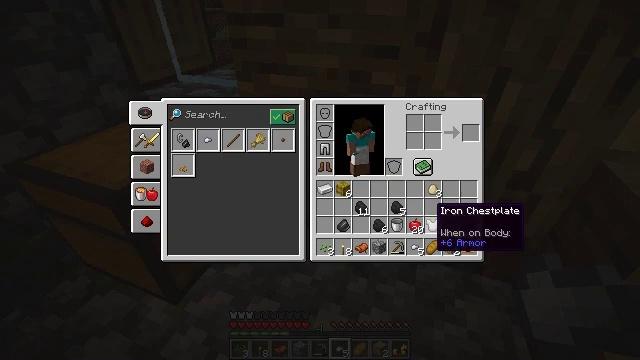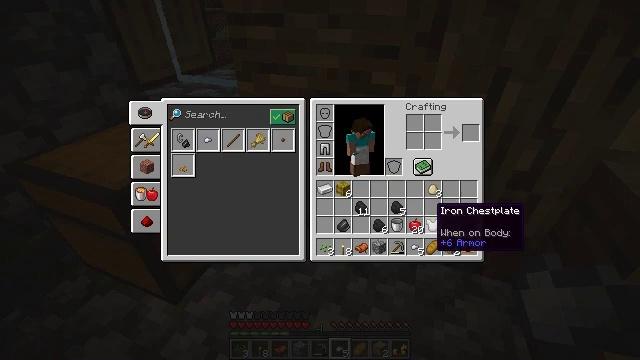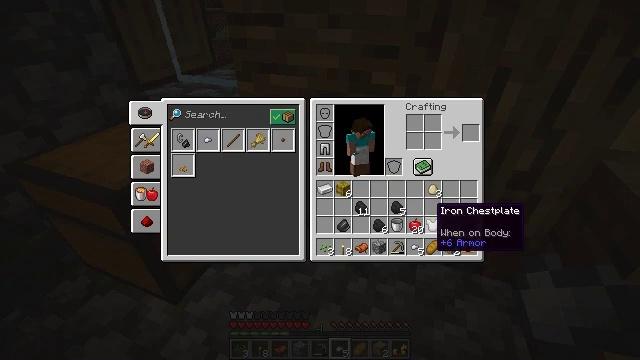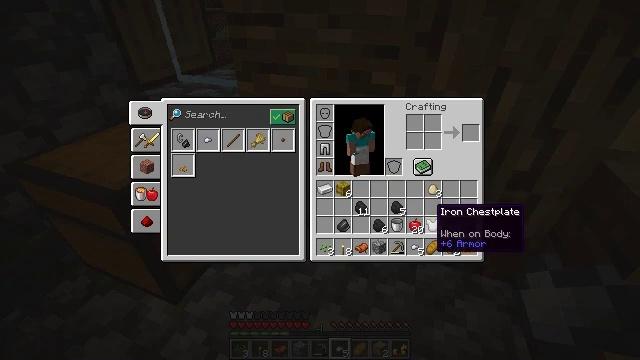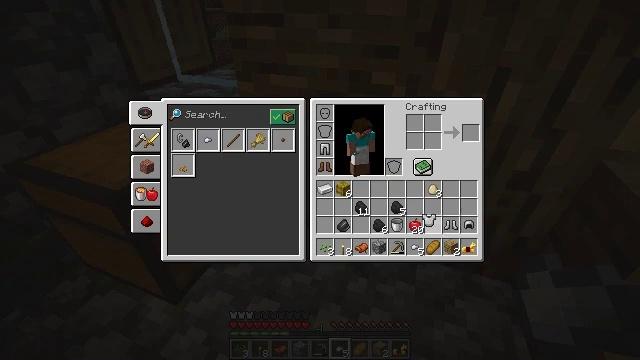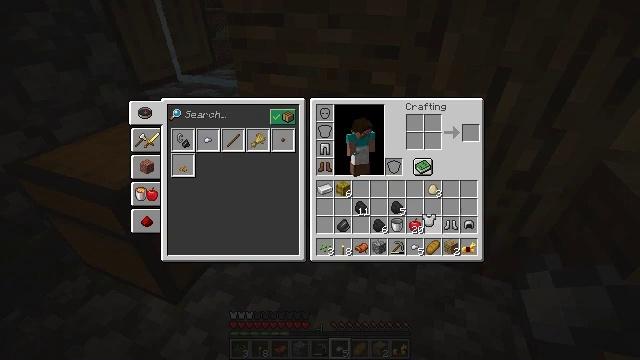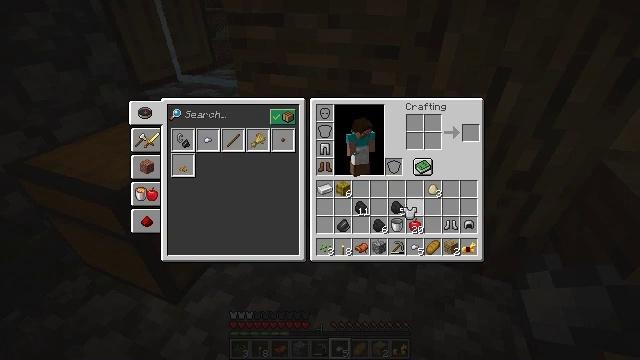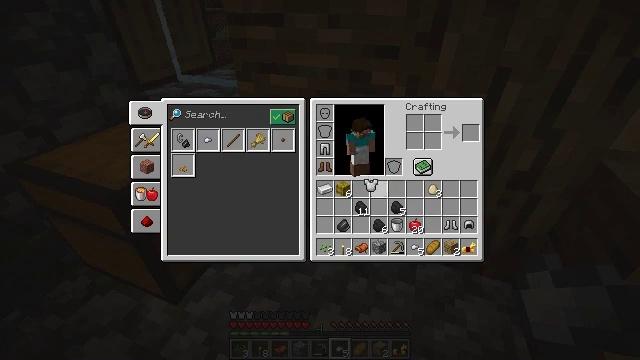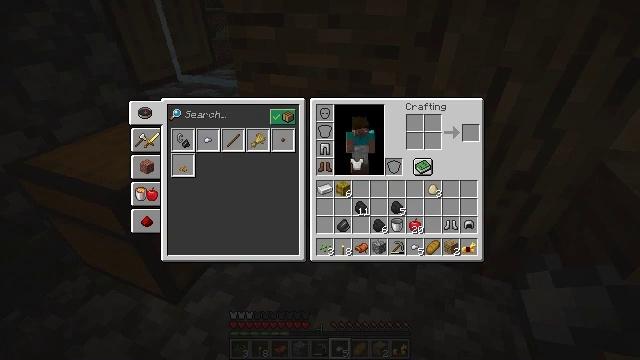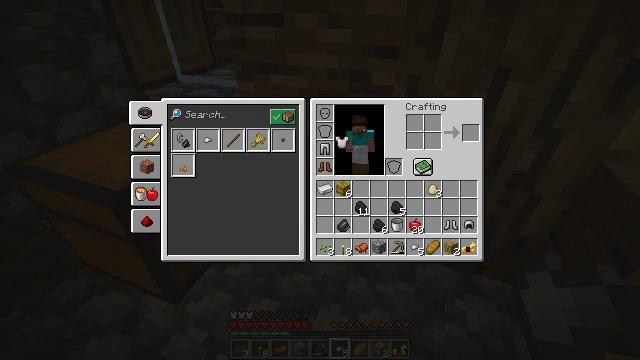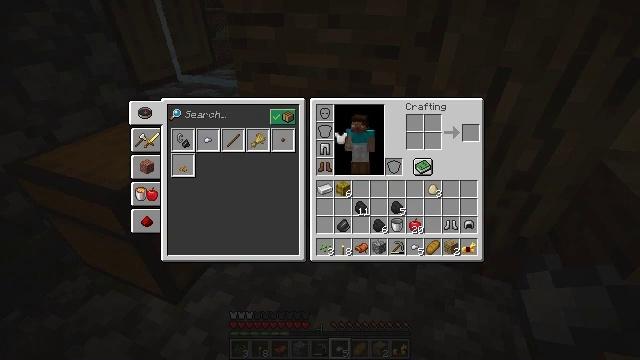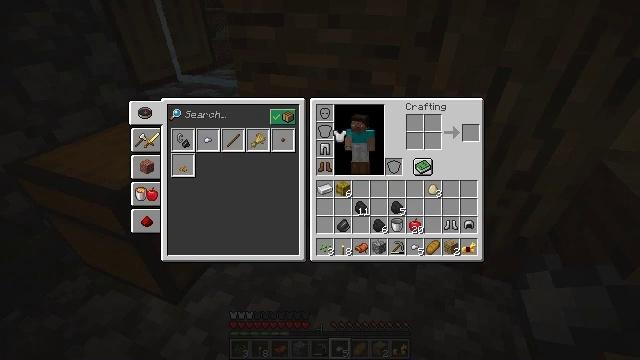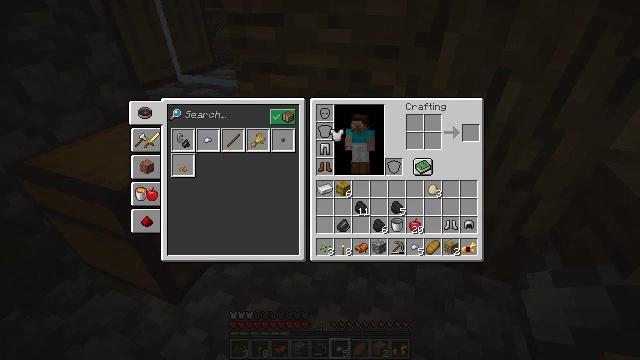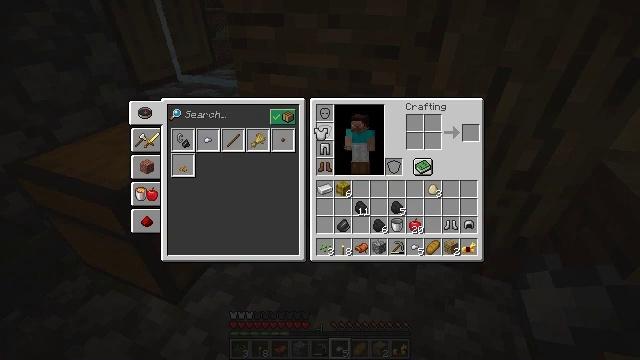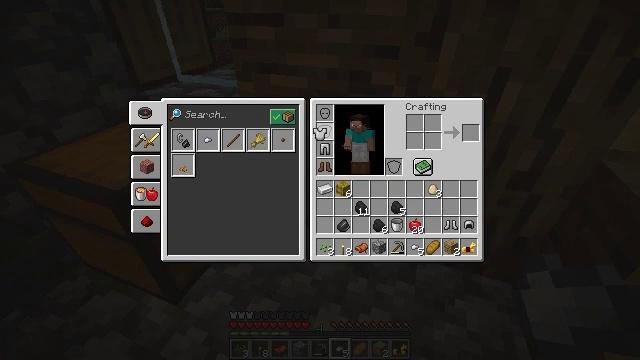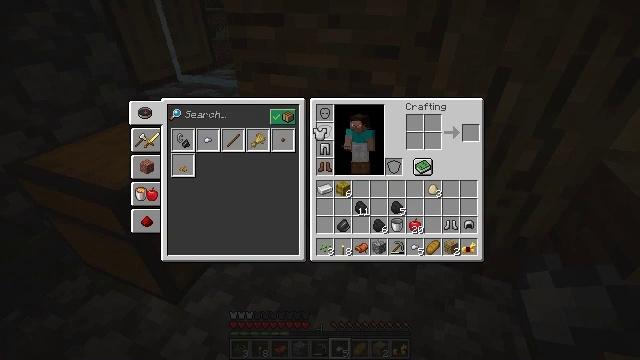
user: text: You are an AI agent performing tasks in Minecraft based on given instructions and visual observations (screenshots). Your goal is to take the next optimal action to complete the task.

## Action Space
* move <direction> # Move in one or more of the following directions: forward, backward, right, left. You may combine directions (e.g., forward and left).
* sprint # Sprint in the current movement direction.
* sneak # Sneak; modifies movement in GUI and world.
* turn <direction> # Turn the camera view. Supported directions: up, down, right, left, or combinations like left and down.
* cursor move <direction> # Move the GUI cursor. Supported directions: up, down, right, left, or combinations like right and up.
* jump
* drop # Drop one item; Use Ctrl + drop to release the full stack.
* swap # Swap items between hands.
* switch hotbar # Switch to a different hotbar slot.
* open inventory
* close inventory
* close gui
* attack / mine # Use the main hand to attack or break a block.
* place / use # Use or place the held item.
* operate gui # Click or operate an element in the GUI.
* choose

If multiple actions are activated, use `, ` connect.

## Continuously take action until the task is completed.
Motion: motion action
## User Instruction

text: Drop a pair of leather boots.
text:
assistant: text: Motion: no_op
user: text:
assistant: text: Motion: no_op
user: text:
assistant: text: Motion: no_op
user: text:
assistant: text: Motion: operate gui
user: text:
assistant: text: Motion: operate gui
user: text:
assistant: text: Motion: cursor move left, operate gui
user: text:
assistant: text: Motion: cursor move left and up
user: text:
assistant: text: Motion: cursor move left and up
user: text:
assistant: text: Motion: cursor move left and up
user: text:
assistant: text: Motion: no_op
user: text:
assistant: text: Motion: no_op
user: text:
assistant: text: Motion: no_op
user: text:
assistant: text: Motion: cursor move left
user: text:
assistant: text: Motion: no_op
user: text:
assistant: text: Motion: no_op
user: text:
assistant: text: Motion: no_op
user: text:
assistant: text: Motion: no_op
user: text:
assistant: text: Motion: no_op
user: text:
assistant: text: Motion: no_op
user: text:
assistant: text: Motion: operate gui
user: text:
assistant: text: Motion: operate gui
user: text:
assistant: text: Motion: operate gui
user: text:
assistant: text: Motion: no_op
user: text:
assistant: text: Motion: no_op
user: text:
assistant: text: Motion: cursor move right
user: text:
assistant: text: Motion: cursor move right and down
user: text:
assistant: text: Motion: cursor move right and down
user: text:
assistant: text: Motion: cursor move right and down
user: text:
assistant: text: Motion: no_op
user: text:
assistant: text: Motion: no_op